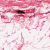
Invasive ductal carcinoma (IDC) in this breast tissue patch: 0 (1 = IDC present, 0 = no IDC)